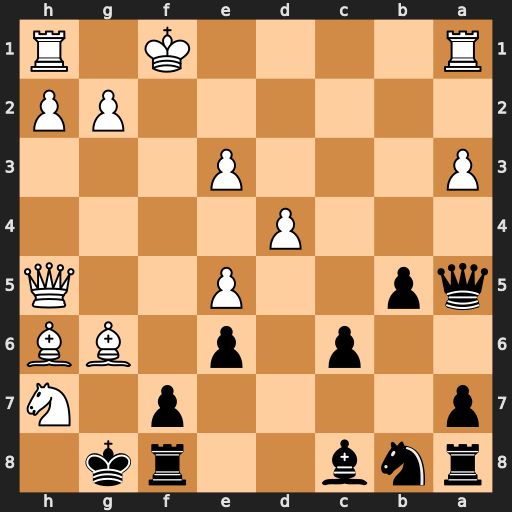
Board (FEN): rnb2rk1/p4p1N/2p1p1BB/qp2P2Q/3P4/P3P3/6PP/R4K1R
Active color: b
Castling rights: -
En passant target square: -
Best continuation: fxg6+ Bxf8 gxh5